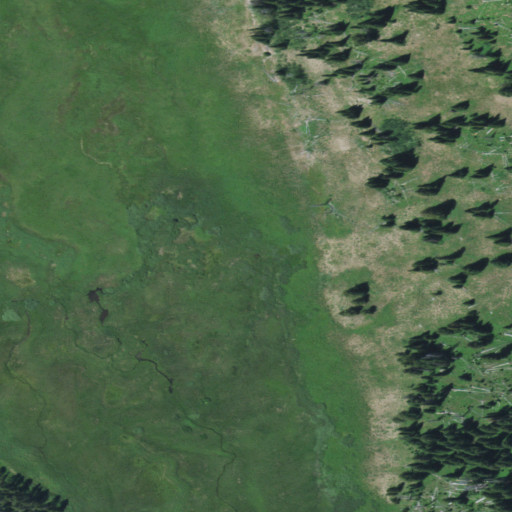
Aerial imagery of plain(s) in Wyoming named Bailey Meadows containing herbaceous wetlands, evergreen forest, shrub, and woody wetlands